Question: I'm trying to display a truly alpha blended TPanel in Delphi XE2. I've found quite a few attempts online, but none of them work correctly.
What I'm trying to achieve is a 'semi modal' form. A form that is displayed over the top of other controls with a faded background in a similar manner to that seen in web browsers.

I've got it working in a basic form, but it suffers from the following problems:
- -
Here's my efforts thus far (based on some code I found <URL>.
'''
unit SemiModalFormU;
interface
uses
Windows, Messages, SysUtils, Classes, Graphics, Controls, Forms, Dialogs, ExtCtrls;
type
ISemiModalResultHandler = interface
['{0CC5A5D0-<PHONE>-A936-AD777E0DAFCF}']
procedure SemiModalFormClosed(Form: TForm);
end;
TTransparentPanel = class(TCustomPanel)
private
FBackground: TBitmap;
FBlendColor: TColor;
FBlendAlpha: Byte;
procedure ColorBlend(const ACanvas: TCanvas; const ARect: TRect; const ABlendColor: TColor; const ABlendValue: Byte);
procedure SetBlendAlpha(const Value: Byte);
procedure SetBlendColor(const Value: TColor);
protected
procedure CaptureBackground;
procedure Paint; override;
procedure WMEraseBkGnd(var msg: TWMEraseBkGnd); message WM_ERASEBKGND;
procedure WMMove(var Message: TMessage); message WM_MOVE;
procedure WMParentNotify(var Message: TWMParentNotify); message WM_PARENTNOTIFY;
public
constructor Create(aOwner: TComponent); override;
destructor Destroy; override;
procedure ClearBackground;
procedure SetBounds(ALeft, ATop, AWidth, AHeight: Integer); override;
published
property BlendColor: TColor read FBlendColor write SetBlendColor;
property BlendAlpha: Byte read FBlendAlpha write SetBlendAlpha;
property Align;
property Alignment;
property Anchors;
end;
TSemiModalForm = class(TComponent)
strict private
FFormParent: TWinControl;
FBlendColor: TColor;
FBlendAlpha: Byte;
FSemiModalResultHandler: ISemiModalResultHandler;
FForm: TForm;
FTransparentPanel: TTransparentPanel;
FOldFormOnClose: TCloseEvent;
private
procedure OnTransparentPanelResize(Sender: TObject);
procedure RepositionForm;
procedure SetFormParent(const Value: TWinControl);
procedure OnFormClose(Sender: TObject; var Action: TCloseAction);
protected
procedure Notification(AComponent: TComponent; Operation: TOperation); override;
public
procedure ShowSemiModalForm(AForm: TForm; SemiModalResultHandler: ISemiModalResultHandler); virtual;
property ModalPanel: TTransparentPanel read FTransparentPanel;
published
constructor Create(AOwner: TComponent); override;
property BlendColor: TColor read FBlendColor write FBlendColor;
property BlendAlpha: Byte read FBlendAlpha write FBlendAlpha;
property FormParent: TWinControl read FFormParent write SetFormParent;
end;
implementation
procedure TTransparentPanel.CaptureBackground;
var
canvas: TCanvas;
dc: HDC;
sourcerect: TRect;
begin
FBackground := TBitmap.Create;
with Fbackground do
begin
width := clientwidth;
height := clientheight;
end;
sourcerect.TopLeft := ClientToScreen(clientrect.TopLeft);
sourcerect.BottomRight := ClientToScreen(clientrect.BottomRight);
dc := CreateDC('DISPLAY', nil, nil, nil);
try
canvas := TCanvas.Create;
try
canvas.handle := dc;
Fbackground.Canvas.CopyRect(clientrect, canvas, sourcerect);
finally
canvas.handle := 0;
canvas.free;
end;
finally
DeleteDC(dc);
end;
end;
constructor TTransparentPanel.Create(aOwner: TComponent);
begin
inherited;
ControlStyle := controlStyle - [csSetCaption];
FBlendColor := clWhite;
FBlendAlpha := 200;
end;
destructor TTransparentPanel.Destroy;
begin
FreeAndNil(FBackground);
inherited;
end;
procedure TTransparentPanel.Paint;
begin
if csDesigning in ComponentState then
inherited
end;
procedure TTransparentPanel.SetBounds(ALeft, ATop, AWidth, AHeight: Integer);
begin
if (Visible) and
(HandleAllocated) and
(not (csDesigning in ComponentState)) then
begin
FreeAndNil(Fbackground);
Hide;
inherited;
Parent.Update;
Show;
end
else
inherited;
end;
procedure TTransparentPanel.WMEraseBkGnd(var msg: TWMEraseBkGnd);
var
ACanvas: TCanvas;
begin
if csDesigning in ComponentState then
inherited
else
begin
if not Assigned(FBackground) then
Capturebackground;
ACanvas := TCanvas.create;
try
ACanvas.handle := msg.DC;
ACanvas.draw(0, 0, FBackground);
ColorBlend(ACanvas, Rect(0, 0, Width, Height), FBlendColor, FBlendAlpha);
finally
FreeAndNil(ACanvas);
end;
msg.result := 1;
end;
end;
procedure TTransparentPanel.WMMove(var Message: TMessage);
begin
CaptureBackground;
end;
procedure TTransparentPanel.WMParentNotify(var Message: TWMParentNotify);
begin
CaptureBackground;
end;
procedure TTransparentPanel.ClearBackground;
begin
FreeAndNil(FBackground);
end;
procedure TTransparentPanel.ColorBlend(const ACanvas: TCanvas; const ARect: TRect;
const ABlendColor: TColor; const ABlendValue: Byte);
var
BMP: TBitmap;
begin
BMP := TBitmap.Create;
try
BMP.Canvas.Brush.Color := ABlendColor;
BMP.Width := ARect.Right - ARect.Left;
BMP.Height := ARect.Bottom - ARect.Top;
BMP.Canvas.FillRect(Rect(0,0,BMP.Width, BMP.Height));
ACanvas.Draw(ARect.Left, ARect.Top, BMP, ABlendValue);
finally
FreeAndNil(BMP);
end;
end;
procedure TTransparentPanel.SetBlendAlpha(const Value: Byte);
begin
FBlendAlpha := Value;
Paint;
end;
procedure TTransparentPanel.SetBlendColor(const Value: TColor);
begin
FBlendColor := Value;
Paint;
end;
{ TSemiModalForm }
constructor TSemiModalForm.Create(AOwner: TComponent);
begin
inherited;
FBlendColor := clWhite;
FBlendAlpha := 150;
FTransparentPanel := TTransparentPanel.Create(Self);
end;
procedure TSemiModalForm.SetFormParent(const Value: TWinControl);
begin
FFormParent := Value;
end;
procedure TSemiModalForm.ShowSemiModalForm(AForm: TForm;
SemiModalResultHandler: ISemiModalResultHandler);
begin
if FForm = nil then
begin
FForm := AForm;
FSemiModalResultHandler := SemiModalResultHandler;
FTransparentPanel.Align := alClient;
FTransparentPanel.BringToFront;
FTransparentPanel.Parent := FFormParent;
FTransparentPanel.BlendColor := FBlendColor;
FTransparentPanel.BlendAlpha := FBlendAlpha;
FTransparentPanel.OnResize := OnTransparentPanelResize;
AForm.Parent := FTransparentPanel;
FOldFormOnClose := AForm.OnClose;
AForm.OnClose := OnFormClose;
RepositionForm;
AForm.Show;
FTransparentPanel.ClearBackground;
FTransparentPanel.Visible := TRUE;
end;
end;
procedure TSemiModalForm.OnFormClose(Sender: TObject; var Action: TCloseAction);
begin
FForm.OnClose := FOldFormOnClose;
try
FForm.Visible := FALSE;
FSemiModalResultHandler.SemiModalFormClosed(FForm);
finally
FForm.Parent := nil;
FForm := nil;
FTransparentPanel.Visible := FALSE;
end;
end;
procedure TSemiModalForm.Notification(AComponent: TComponent;
Operation: TOperation);
begin
inherited Notification(AComponent, Operation);
if (Operation = opRemove) then
begin
if AComponent = FFormParent then
SetFormParent(nil);
end;
end;
procedure TSemiModalForm.OnTransparentPanelResize(Sender: TObject);
begin
RepositionForm;
end;
procedure TSemiModalForm.RepositionForm;
begin
FForm.Left := (FTransparentPanel.Width div 2) - (FForm.Width div 2);
FForm.Top := (FTransparentPanel.Height div 2) - (FForm.Height div 2);
end;
end.
'''
Can anybody help me with the problems or point me to an alpha blend panel that already exists?
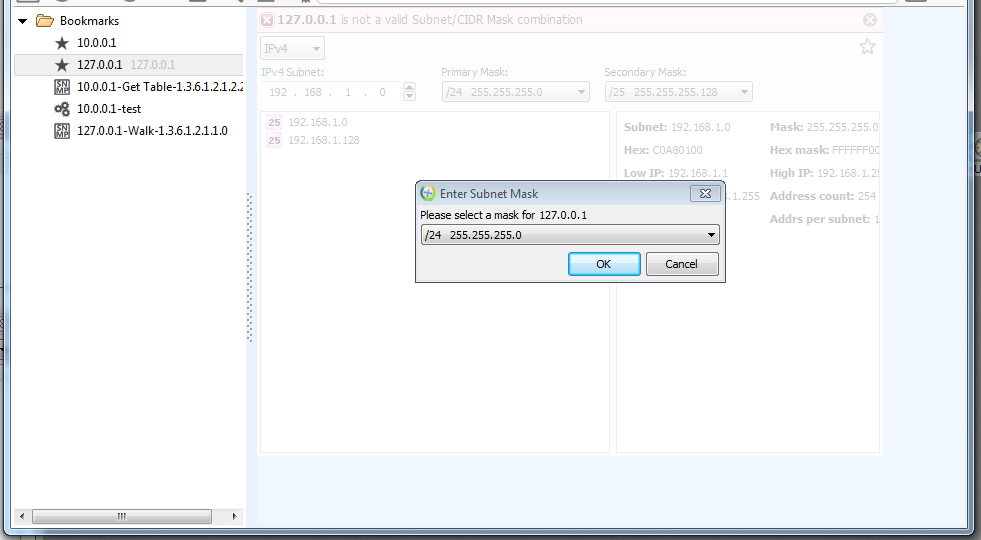
Answer: Thanks for all your suggestions. I've taken the input and created a new component that does exactly what I need. Here's what it looks like:

The comment that pointed me in the right direction was the one by that I upvoted. If you post it as the answer I'll accept it.
I tried to add the component code to this answer, but StackOverflow wouldn't format it correctly. However, you can download the source and a full demo application <URL>.
The component provides the following functionality:
- - - - -
There are still a number of small issues that I would like to iron out. If anybody knows how to fix them, please let me know.
- - -